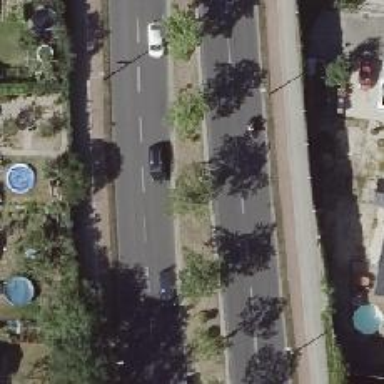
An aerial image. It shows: Beautiful avenue lined with deciduous broadleaved trees.